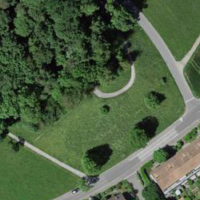
EUNIS habitat code: 44
Species observed at this site:
Cornus sanguinea
Sorbus aucuparia
Fagus sylvatica